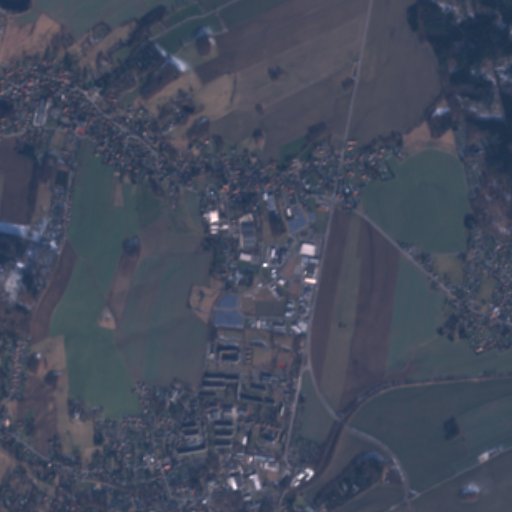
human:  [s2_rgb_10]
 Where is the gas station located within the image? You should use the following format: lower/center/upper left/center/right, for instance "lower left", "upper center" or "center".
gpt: The gas station is located in the center of the image.
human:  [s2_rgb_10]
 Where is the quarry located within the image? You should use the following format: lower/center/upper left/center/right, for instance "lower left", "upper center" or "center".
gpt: The quarry is located in the upper left of the image.
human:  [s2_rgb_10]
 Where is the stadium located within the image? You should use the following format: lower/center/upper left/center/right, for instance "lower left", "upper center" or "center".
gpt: The stadium is located in the upper left of the image.
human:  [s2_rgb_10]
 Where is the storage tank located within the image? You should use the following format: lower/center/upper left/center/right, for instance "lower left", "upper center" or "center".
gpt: The storage tank is located in the lower center of the image.
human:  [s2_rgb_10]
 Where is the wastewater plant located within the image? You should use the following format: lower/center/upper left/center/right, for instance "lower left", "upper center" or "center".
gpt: The wastewater plant is located in the lower left of the image.
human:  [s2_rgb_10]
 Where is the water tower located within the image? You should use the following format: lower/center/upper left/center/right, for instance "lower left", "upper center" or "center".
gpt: The water tower is located in the center of the image.
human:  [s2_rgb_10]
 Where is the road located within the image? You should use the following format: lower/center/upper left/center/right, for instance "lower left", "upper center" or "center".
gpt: There is no road in the image.